Field crop: tomato
Growth stage: 1
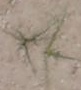
Species: cyperus